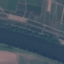
Land use / land cover class: River